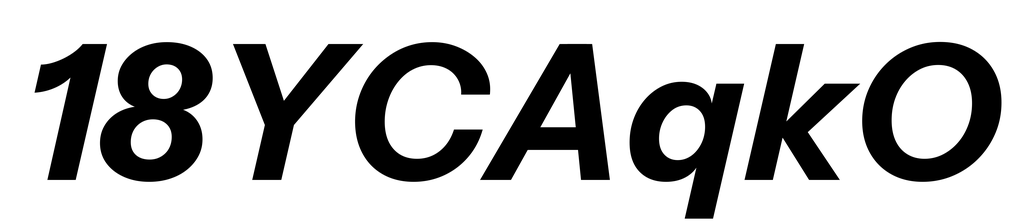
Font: InstrumentSans-Italic_Bold_Italic